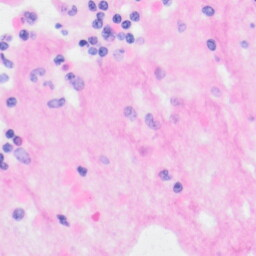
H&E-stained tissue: Kidney